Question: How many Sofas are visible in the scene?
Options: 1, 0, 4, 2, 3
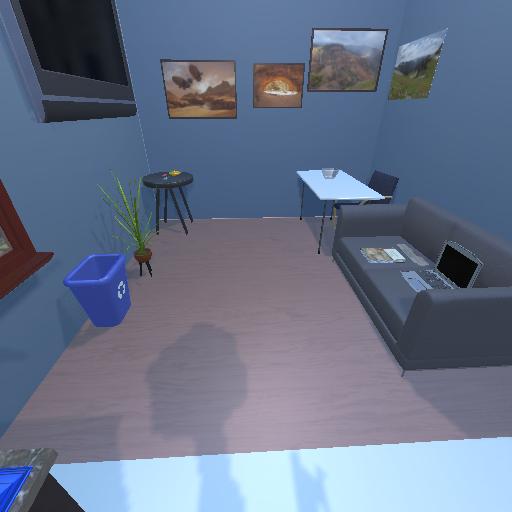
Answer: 1